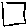
Label: square